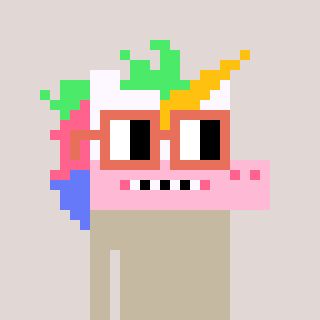
a pixel art character with square orange glasses, a unicorn-shaped head and a green-colored body on a warm background